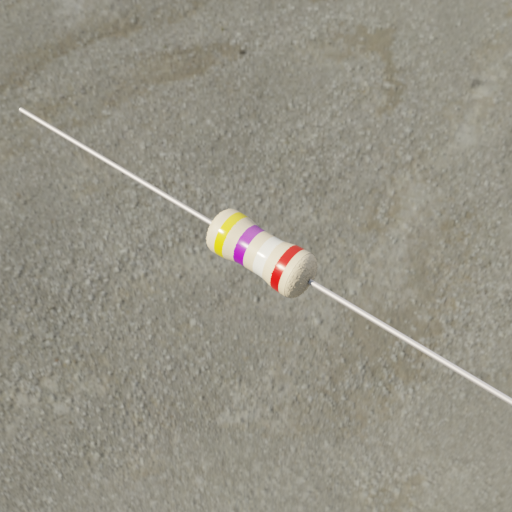
Resistor colour bands (in order): yellow, violet, white, red